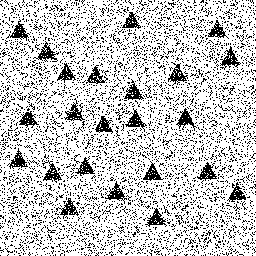
Squares: 0
Triangles: 23
Stars: 0
Total shapes: 23